Question: The code in the book i was reading says to do the following .
run the below command :
'''
yiic migrate create create_issue_user_and_assignment_tables
'''
I ran the above command in protected directory .
and a file was create in the migrate folder , the book instructed , I inserted the following code in the created file :
'''
public function safeUp()
{
//create the issue table
$this->createTable('tbl_issue', array(
'id' => 'pk',
'name' => 'string NOT NULL',
'description' => 'text',
'project_id' => 'int(11) DEFAULT NULL',
'type_id' => 'int(11) DEFAULT NULL',
'status_id' => 'int(11) DEFAULT NULL',
'owner_id' => 'int(11) DEFAULT NULL',
'requester_id' => 'int(11) DEFAULT NULL',
'create_time' => 'datetime DEFAULT NULL',
'create_user_id' => 'int(11) DEFAULT NULL',
'update_time' => 'datetime DEFAULT NULL',
'update_user_id' => 'int(11) DEFAULT NULL',
), 'ENGINE=InnoDB');
//create the user table
$this->createTable('tbl_user', array(
'id' => 'pk',
'username' => 'string NOT NULL',
'email' => 'string NOT NULL',
'password' => 'string NOT NULL',
'last_login_time' => 'datetime DEFAULT NULL',
'create_time' => 'datetime DEFAULT NULL',
'create_user_id' => 'int(11) DEFAULT NULL',
'update_time' => 'datetime DEFAULT NULL',
'update_user_id' => 'int(11) DEFAULT NULL',
), 'ENGINE=InnoDB');
//create the assignment table that allows for many-to-many
//relationship between projects and users
$this->createTable('tbl_project_user_assignment', array(
'project_id' => 'int(11) NOT NULL',
'user_id' => 'int(11) NOT NULL',
'PRIMARY KEY ('project_id','user_id')',
), 'ENGINE=InnoDB');
//foreign key relationships
//the tbl_issue.project_id is a reference to tbl_project.id
$this->addForeignKey("fk_issue_project", "tbl_issue", "project_
id", "tbl_project", "id", "CASCADE", "RESTRICT");
//the tbl_issue.owner_id is a reference to tbl_user.id
$this->addForeignKey("fk_issue_owner", "tbl_issue", "owner_id",
"tbl_user", "id", "CASCADE", "RESTRICT");
//the tbl_issue.requester_id is a reference to tbl_user.id
$this->addForeignKey("fk_issue_requester", "tbl_issue",
"requester_id", "tbl_user", "id", "CASCADE", "RESTRICT");
//the tbl_project_user_assignment.project_id is a reference to
//tbl_project.id
$this->addForeignKey("fk_project_user", "tbl_project_user_
assignment", "project_id", "tbl_project", "id", "CASCADE",
"RESTRICT");
//the tbl_project_user_assignment.user_id is a reference to tbl_
//user.id
$this->addForeignKey("fk_user_project", "tbl_project_user_
assignment", "user_id", "tbl_user", "id", "CASCADE", "RESTRICT");
}
public function safeDown()
{
$this->truncateTable('tbl_project_user_assignment');
$this->truncateTable('tbl_issue');
$this->truncateTable('tbl_user');
$this->dropTable('tbl_project_user_assignment');
$this->dropTable('tbl_issue');
$this->dropTable('tbl_user');
}
'''
which i did , now in the command line i went and ran the following command:
'''
yiic migrate
'''
it gave me a migration successful message . but somehow the tables were not created , so i surfed SO for help and here <URL>
i found out that it would be wise to use the command up() and down() instead of safeUp() and safeDown() .
so i did that .. and well , i was almost successful , below is the screen shot of what happens when after changing the method names to up() nd down() , and i run the migrate command what happens .

now see how the tables_issue , table_user etc are created but somehow the creation of the foreign keys fails . i don't know why , i came across another thread that had an issue with creating foreign keys , but somehow , till it did't solve my problem .
<URL>
I really appreciate your time and effort in answering my question.
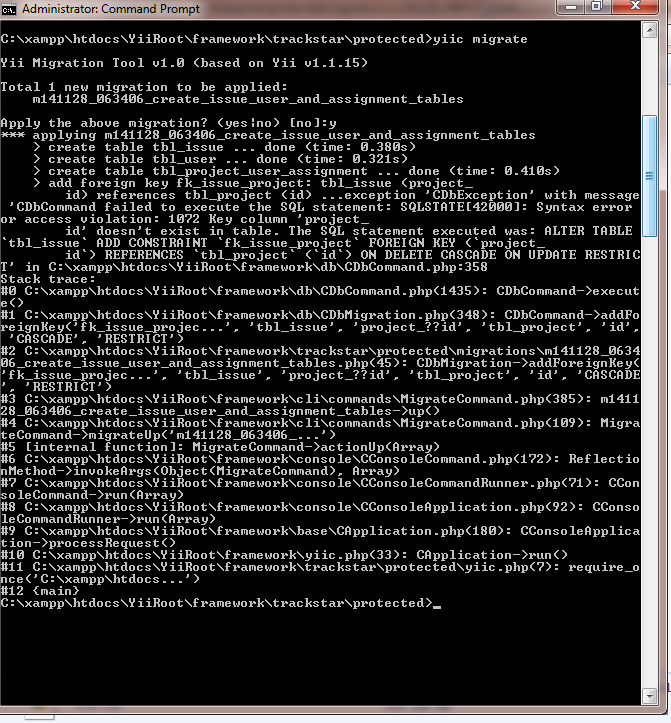
Answer: You have used 'project_ id' instead of 'project_id'.